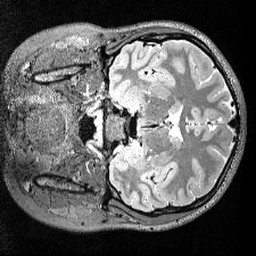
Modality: T2w
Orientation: coronal
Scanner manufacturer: siemens
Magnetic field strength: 3 T
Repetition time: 3.2 s
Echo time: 0.566 s